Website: apple
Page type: billing-address
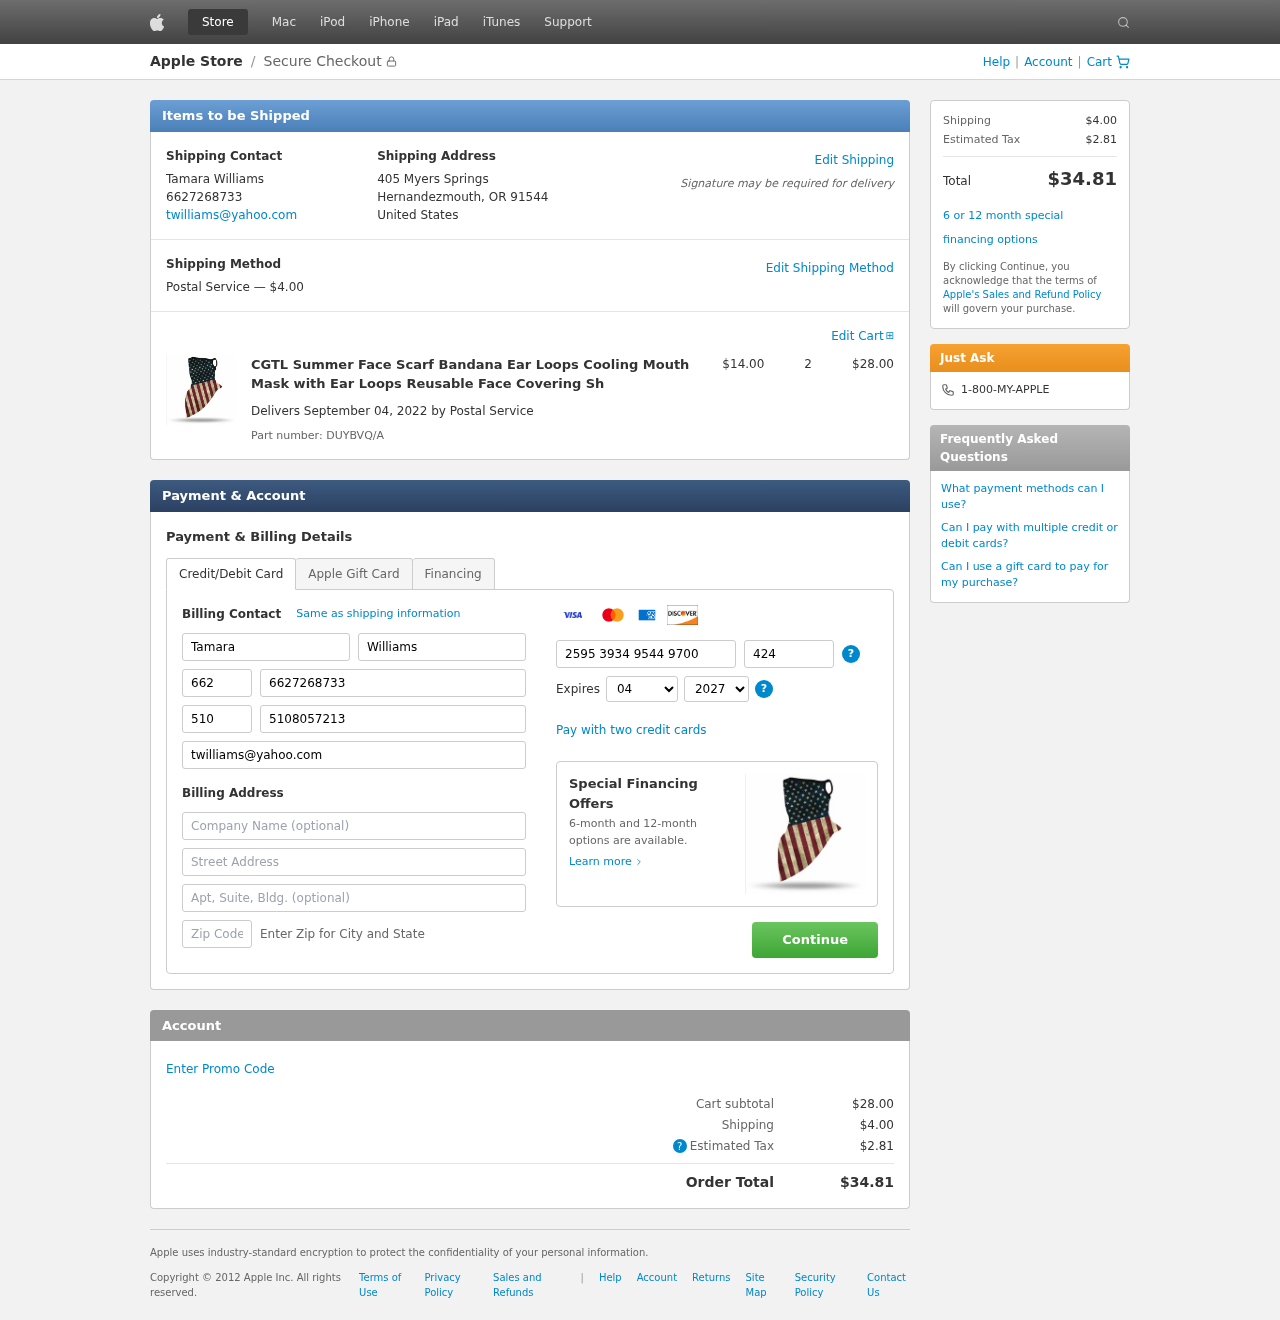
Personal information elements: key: PII_CARD_CVV
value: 424
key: PII_CARD_EXPIRY_MONTH
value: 04
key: PII_CARD_EXPIRY_YEAR
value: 27
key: PII_CARD_NUMBER
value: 2595 3934 9544 9700
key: PII_CITY_STATE_ZIP
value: Hernandezmouth, OR 91544
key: PII_COUNTRY
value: United States
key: PII_EMAIL
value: twilliams@yahoo.com
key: PII_FIRSTNAME
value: Tamara
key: PII_FULLNAME
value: Tamara Williams
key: PII_LASTNAME
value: Williams
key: PII_PHONE
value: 6627268733
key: PII_PHONE_ALT
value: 5108057213
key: PII_PHONE_ALT_AREA
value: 510
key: PII_PHONE_AREA
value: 662
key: PII_STREET
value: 405 Myers Springs
Product elements: key: PRODUCT1_NAME
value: CGTL Summer Face Scarf Bandana Ear Loops Cooling Mouth Mask with Ear Loops Reusable Face Covering Sh
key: PRODUCT1_PRICE
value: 14
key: PRODUCT1_QUANTITY
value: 2
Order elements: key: ORDER_SHIPPING_COST
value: $4.00
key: ORDER_SUBTOTAL
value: $28.00
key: ORDER_DELIVERY_DATE
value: September 04, 2022
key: ORDER_PART_NUMBER
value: DUYBVQ/A
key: ORDER_TAX
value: $2.81
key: ORDER_TOTAL
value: $34.81